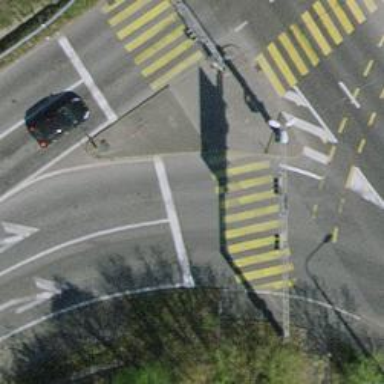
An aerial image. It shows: Road with traffic signals.